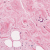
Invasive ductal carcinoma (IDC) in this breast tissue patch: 0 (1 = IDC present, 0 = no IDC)